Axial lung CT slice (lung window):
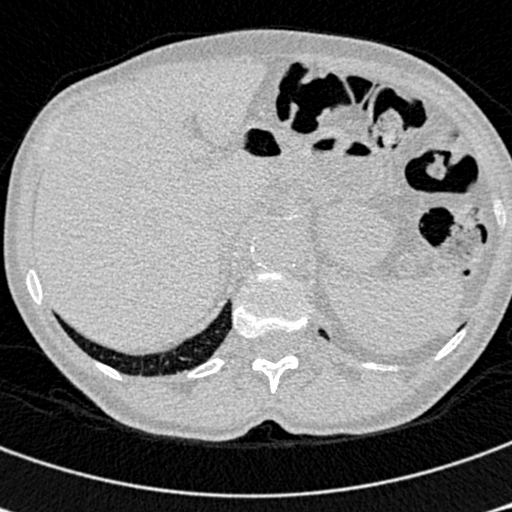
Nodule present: no